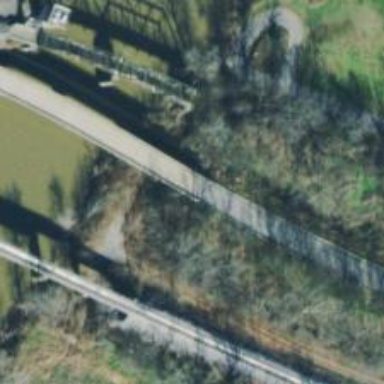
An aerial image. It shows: Unclassified road on bridge.